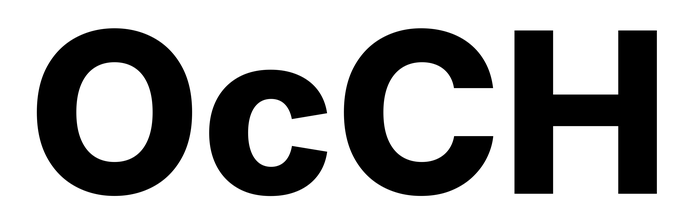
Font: Inter_ExtraBold